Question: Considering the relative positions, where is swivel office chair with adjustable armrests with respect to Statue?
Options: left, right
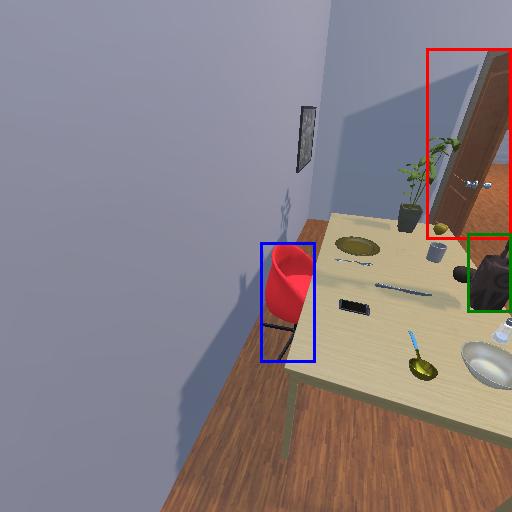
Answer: left